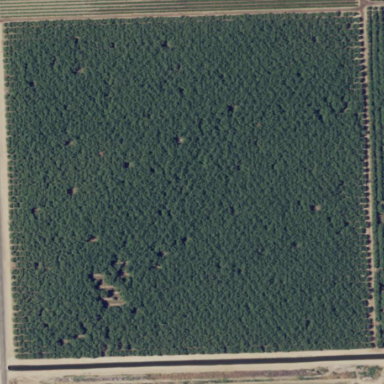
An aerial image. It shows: Orchard filled with almond trees.